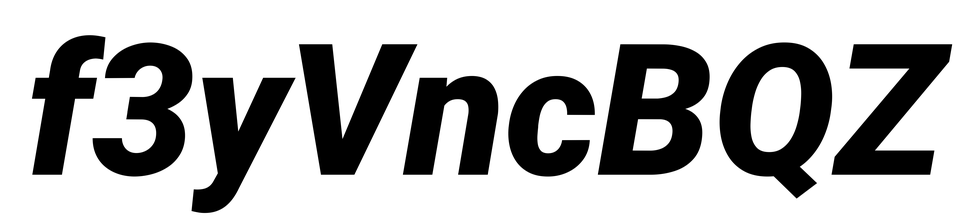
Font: Roboto-Italic_Black_Italic